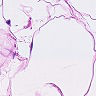
Metastatic tissue present: no